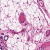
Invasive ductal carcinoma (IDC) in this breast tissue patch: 0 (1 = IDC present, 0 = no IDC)